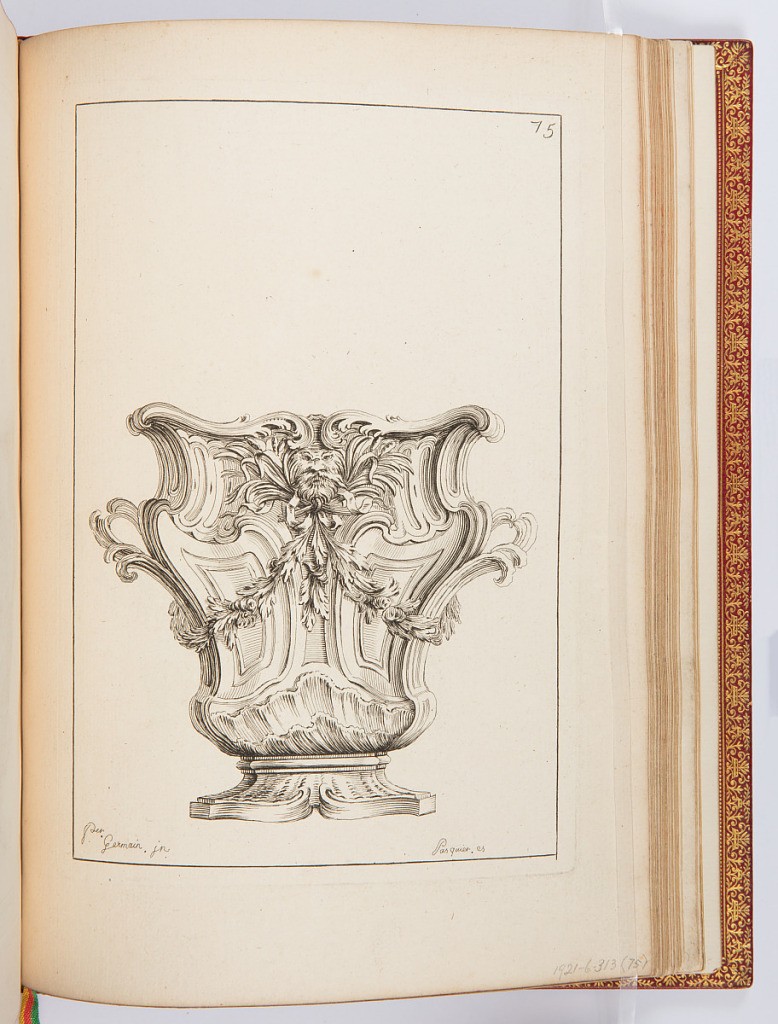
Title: Sceaux à rafraîchir
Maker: Pierre Germain, French, 1703 - 1783
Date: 1748
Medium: Etching on laid paper
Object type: Print
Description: Design for an ice bucket with handles decorated with ornament motifs including scrolls, mascaron, garland, and scalloping. The plate is signed and numbered.